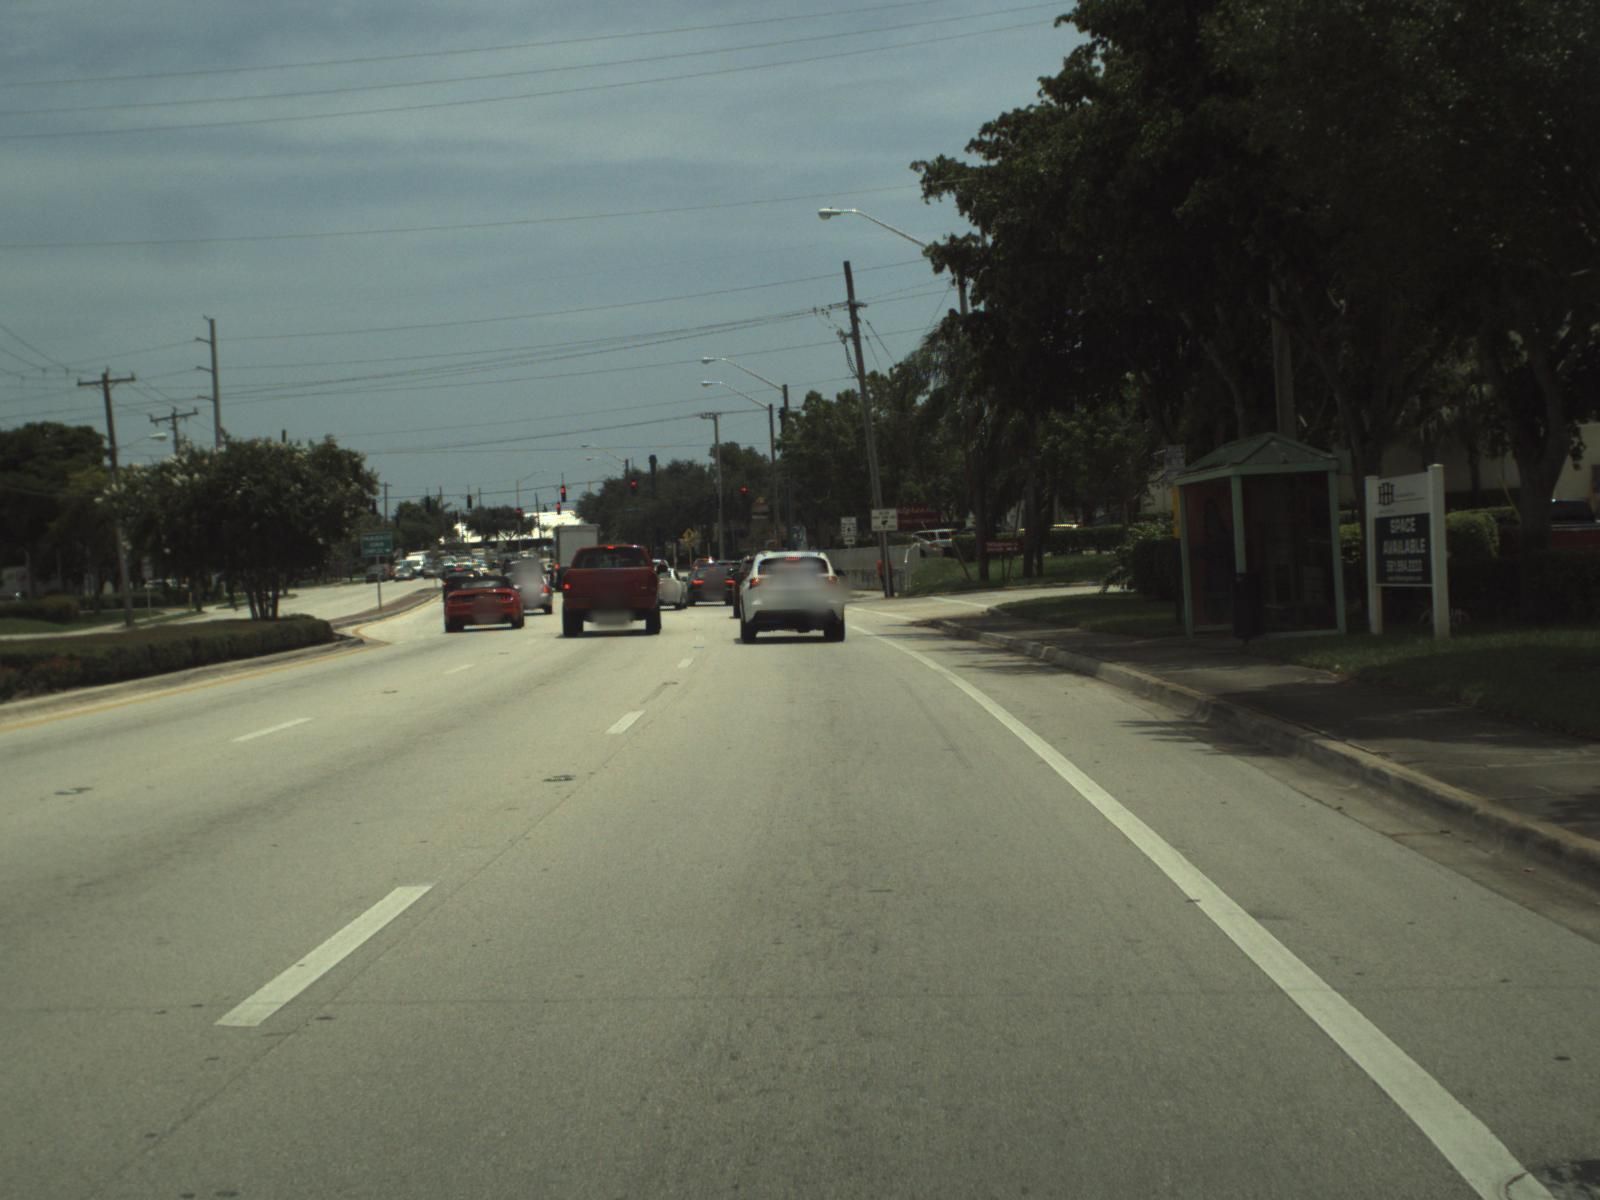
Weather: cloudy
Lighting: day
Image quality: good
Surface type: driving surface
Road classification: primary
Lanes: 3
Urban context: urban centre
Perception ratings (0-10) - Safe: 3.83, Lively: 4.21, Beautiful: 5.5, Boring: 3.31, Depressing: 3.66, Wealthy: 0.51